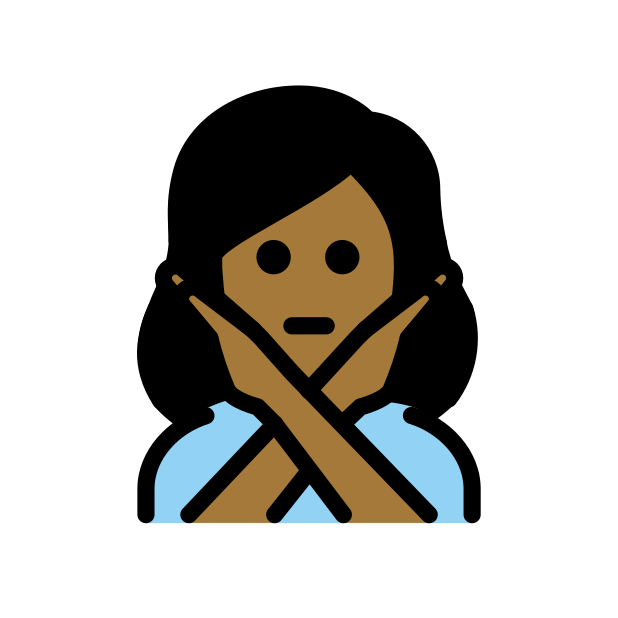
woman gesturing NO: medium-dark skin tone